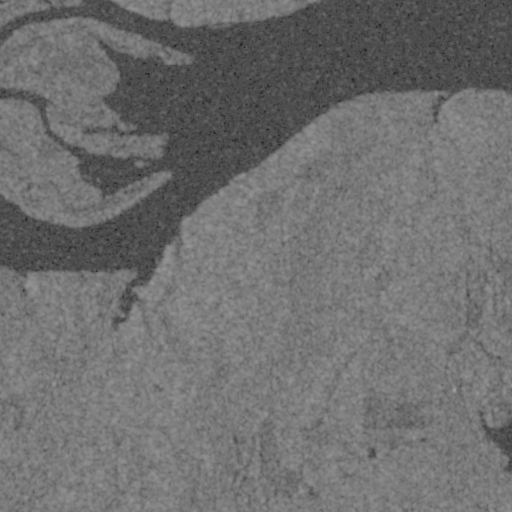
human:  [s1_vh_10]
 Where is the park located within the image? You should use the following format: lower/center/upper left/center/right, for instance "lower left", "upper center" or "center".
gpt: The park is located in the lower right of the image.
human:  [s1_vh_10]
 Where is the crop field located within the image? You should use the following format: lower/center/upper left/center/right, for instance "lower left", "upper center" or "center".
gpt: There is no crop field in the image.

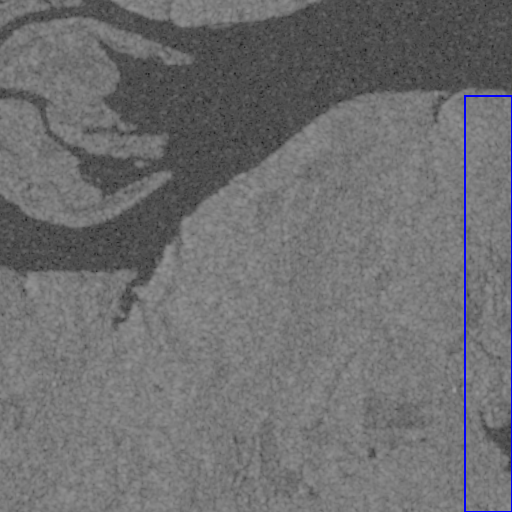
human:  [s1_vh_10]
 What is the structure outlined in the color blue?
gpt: The structure outlined in blue is a park.
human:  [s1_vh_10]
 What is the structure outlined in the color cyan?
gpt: There is no cyan outline.